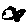
Label: fish